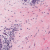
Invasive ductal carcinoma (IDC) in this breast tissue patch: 0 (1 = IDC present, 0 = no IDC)